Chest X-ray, AP view. Patient: 67 years old, sex M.
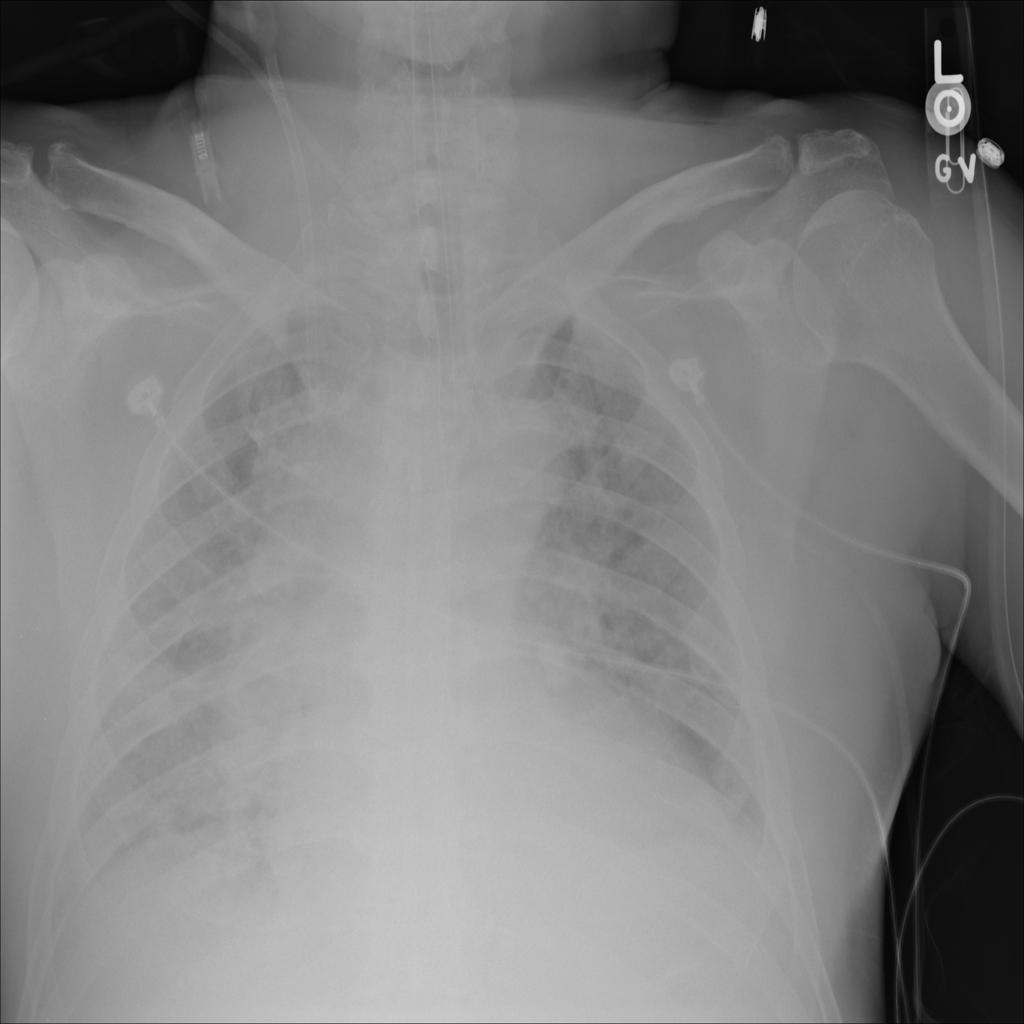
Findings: Atelectasis, Infiltration